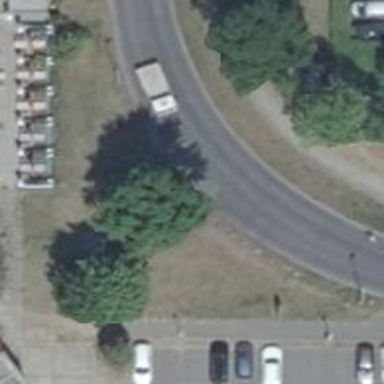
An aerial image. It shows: Urban tree with broadleaved leaves.